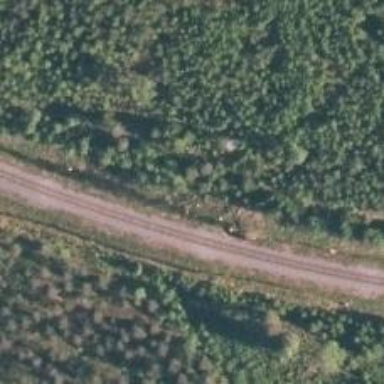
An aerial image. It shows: Railway track of B1 class.